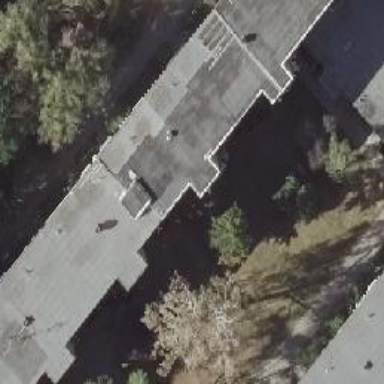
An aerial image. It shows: Flat-roofed residential building.